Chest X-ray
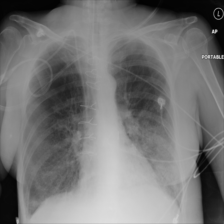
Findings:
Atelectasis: negative
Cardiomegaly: negative
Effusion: negative
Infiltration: negative
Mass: negative
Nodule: positive
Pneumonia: negative
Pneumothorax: negative
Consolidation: negative
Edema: negative
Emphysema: negative
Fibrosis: negative
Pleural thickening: negative
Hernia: negative